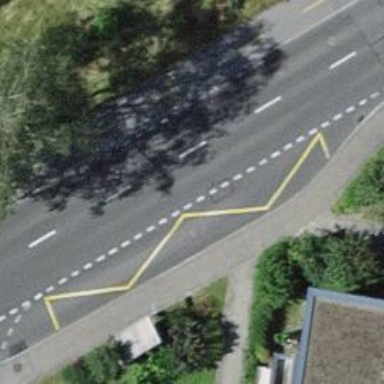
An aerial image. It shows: Bus stop with designated stop position for public transport.